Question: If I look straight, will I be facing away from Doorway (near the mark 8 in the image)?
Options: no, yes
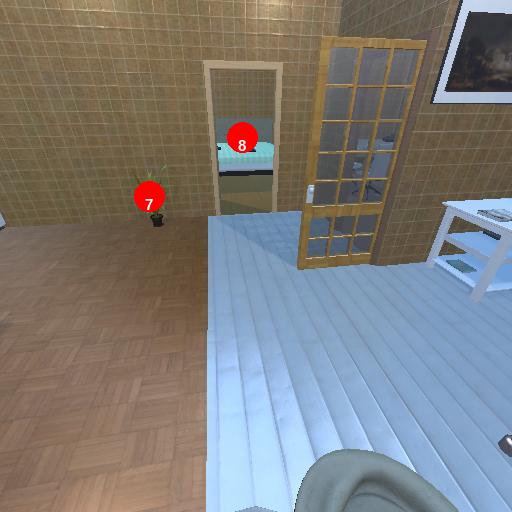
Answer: no